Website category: university
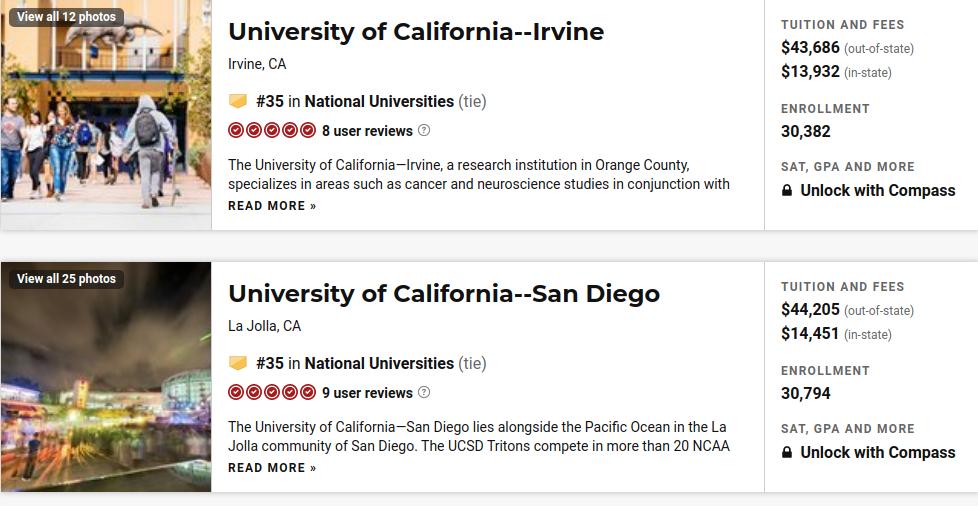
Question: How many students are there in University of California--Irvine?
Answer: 30,382

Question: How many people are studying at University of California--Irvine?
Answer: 30,382

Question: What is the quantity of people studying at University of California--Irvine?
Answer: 30,382

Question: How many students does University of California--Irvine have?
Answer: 30,382

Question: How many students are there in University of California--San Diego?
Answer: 30,794

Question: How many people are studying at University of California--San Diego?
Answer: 30,794

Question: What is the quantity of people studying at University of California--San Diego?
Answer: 30,794

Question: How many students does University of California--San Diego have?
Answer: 30,794

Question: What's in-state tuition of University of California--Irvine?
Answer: $13,932

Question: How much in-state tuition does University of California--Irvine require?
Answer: $13,932

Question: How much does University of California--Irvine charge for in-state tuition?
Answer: $13,932

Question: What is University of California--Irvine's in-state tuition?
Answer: $13,932

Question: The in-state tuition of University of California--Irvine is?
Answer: $13,932

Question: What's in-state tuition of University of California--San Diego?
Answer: $14,451

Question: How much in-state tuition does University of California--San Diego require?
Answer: $14,451

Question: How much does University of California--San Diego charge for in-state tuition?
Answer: $14,451

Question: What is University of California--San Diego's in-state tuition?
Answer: $14,451

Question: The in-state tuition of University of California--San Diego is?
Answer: $14,451

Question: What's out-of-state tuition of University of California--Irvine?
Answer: $43,686

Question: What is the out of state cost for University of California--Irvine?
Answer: $43,686

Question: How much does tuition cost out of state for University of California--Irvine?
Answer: $43,686

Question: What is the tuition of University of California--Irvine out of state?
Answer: $43,686

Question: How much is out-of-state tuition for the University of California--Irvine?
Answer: $43,686

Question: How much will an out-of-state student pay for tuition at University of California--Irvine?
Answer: $43,686

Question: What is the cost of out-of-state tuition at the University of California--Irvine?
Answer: $43,686

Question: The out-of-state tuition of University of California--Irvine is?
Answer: $43,686

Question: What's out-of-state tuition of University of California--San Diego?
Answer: $44,205

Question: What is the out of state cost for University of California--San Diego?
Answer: $44,205

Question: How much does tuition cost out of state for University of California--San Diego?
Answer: $44,205

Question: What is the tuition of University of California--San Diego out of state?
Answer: $44,205

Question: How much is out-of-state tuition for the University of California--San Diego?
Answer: $44,205

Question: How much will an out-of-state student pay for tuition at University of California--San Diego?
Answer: $44,205

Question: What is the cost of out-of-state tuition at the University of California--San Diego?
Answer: $44,205

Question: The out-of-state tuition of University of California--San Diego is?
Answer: $44,205

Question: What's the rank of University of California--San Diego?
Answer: #35

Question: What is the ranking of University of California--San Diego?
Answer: #35

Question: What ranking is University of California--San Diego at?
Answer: #35

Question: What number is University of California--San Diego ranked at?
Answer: #35

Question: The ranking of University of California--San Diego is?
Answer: #35

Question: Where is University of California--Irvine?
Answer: Irvine, CA

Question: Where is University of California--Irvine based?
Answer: Irvine, CA

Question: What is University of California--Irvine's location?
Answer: Irvine, CA

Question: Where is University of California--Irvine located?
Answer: Irvine, CA

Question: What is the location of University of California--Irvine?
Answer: Irvine, CA

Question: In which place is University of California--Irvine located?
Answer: Irvine, CA

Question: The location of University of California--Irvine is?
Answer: Irvine, CA

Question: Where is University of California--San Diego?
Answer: La Jolla, CA

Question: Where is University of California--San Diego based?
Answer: La Jolla, CA

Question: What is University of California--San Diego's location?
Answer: La Jolla, CA

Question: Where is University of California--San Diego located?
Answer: La Jolla, CA

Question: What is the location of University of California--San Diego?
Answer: La Jolla, CA

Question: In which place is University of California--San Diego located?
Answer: La Jolla, CA

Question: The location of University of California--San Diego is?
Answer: La Jolla, CA

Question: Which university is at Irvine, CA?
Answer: University of California--Irvine

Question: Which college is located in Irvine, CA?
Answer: University of California--Irvine

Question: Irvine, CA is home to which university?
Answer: University of California--Irvine

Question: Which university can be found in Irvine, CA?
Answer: University of California--Irvine

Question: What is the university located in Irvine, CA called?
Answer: University of California--Irvine

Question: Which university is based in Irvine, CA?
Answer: University of California--Irvine

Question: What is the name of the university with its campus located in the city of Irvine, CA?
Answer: University of California--Irvine

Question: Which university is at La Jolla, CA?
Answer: University of California--San Diego

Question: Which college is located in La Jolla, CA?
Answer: University of California--San Diego

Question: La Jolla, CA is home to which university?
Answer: University of California--San Diego

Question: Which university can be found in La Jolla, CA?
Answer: University of California--San Diego